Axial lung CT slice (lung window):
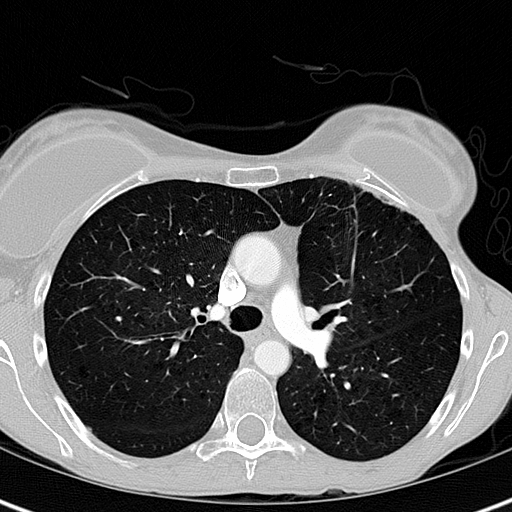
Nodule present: no